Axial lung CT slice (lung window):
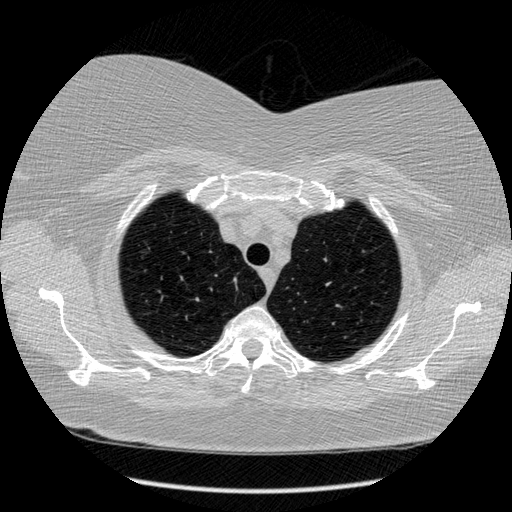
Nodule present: no